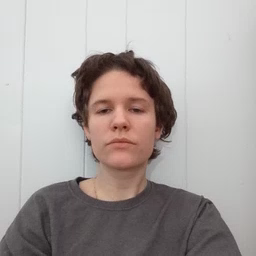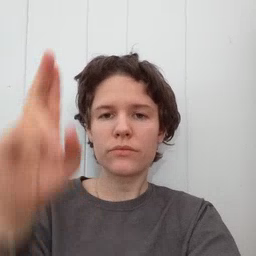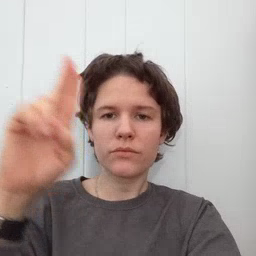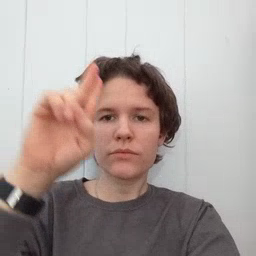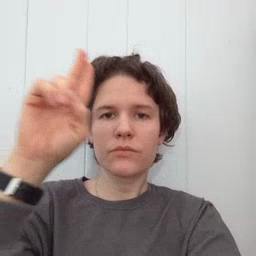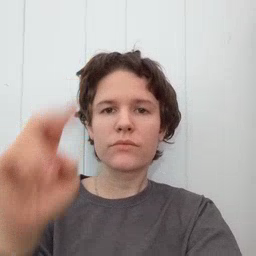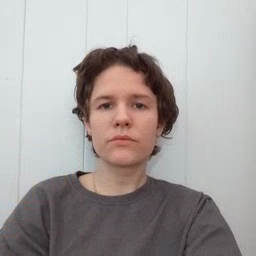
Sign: uncle